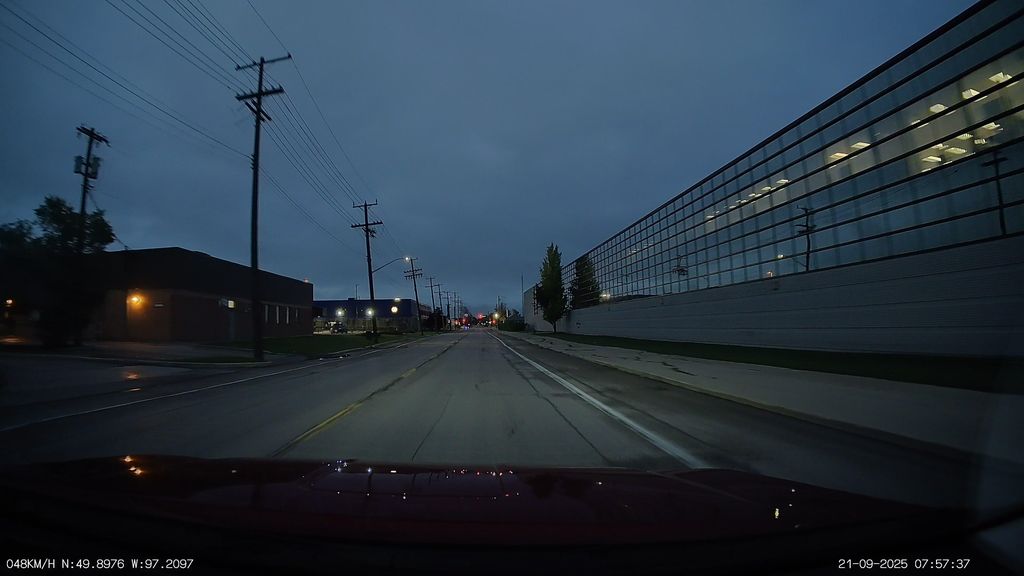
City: winnipeg